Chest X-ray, PA view. Patient: 56 years old, sex M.
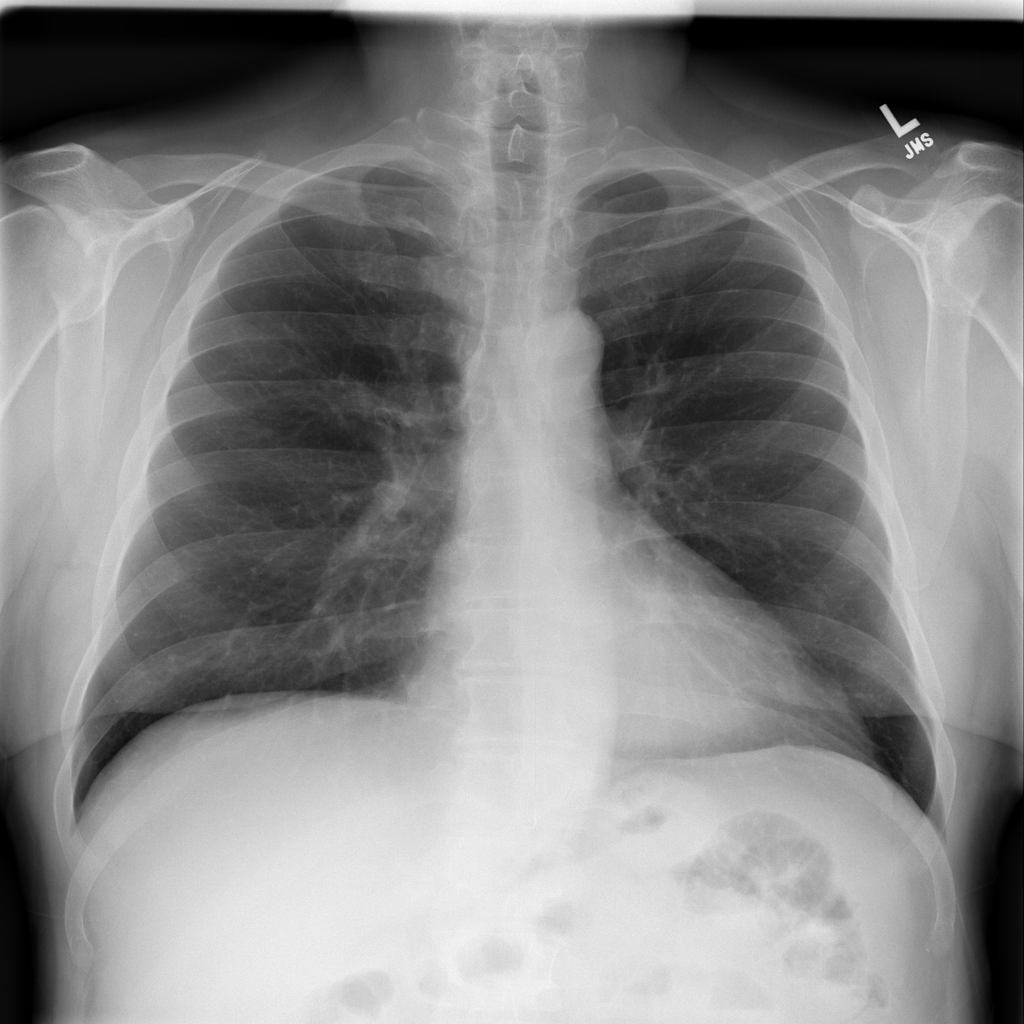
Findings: No Finding